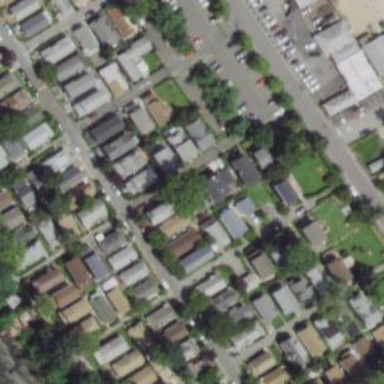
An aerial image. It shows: Neighborhood.